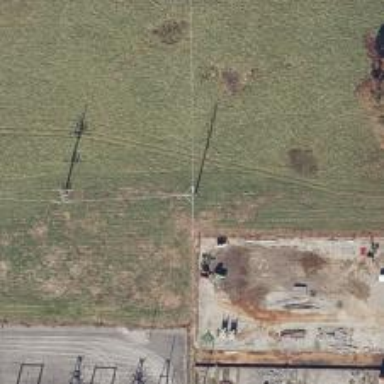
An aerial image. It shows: Power pole.